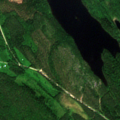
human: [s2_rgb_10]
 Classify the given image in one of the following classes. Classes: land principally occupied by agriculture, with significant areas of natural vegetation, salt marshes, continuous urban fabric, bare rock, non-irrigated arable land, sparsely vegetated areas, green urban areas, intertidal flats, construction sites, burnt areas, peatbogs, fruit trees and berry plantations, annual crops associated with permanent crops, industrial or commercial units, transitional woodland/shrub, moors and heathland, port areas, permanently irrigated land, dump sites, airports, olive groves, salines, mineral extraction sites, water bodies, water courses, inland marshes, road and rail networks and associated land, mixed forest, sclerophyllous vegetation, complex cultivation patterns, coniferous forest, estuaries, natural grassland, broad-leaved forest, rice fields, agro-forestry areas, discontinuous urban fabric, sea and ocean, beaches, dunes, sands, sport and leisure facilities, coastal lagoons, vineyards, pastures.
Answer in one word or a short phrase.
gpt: coniferous forest, mixed forest, water bodies